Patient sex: M
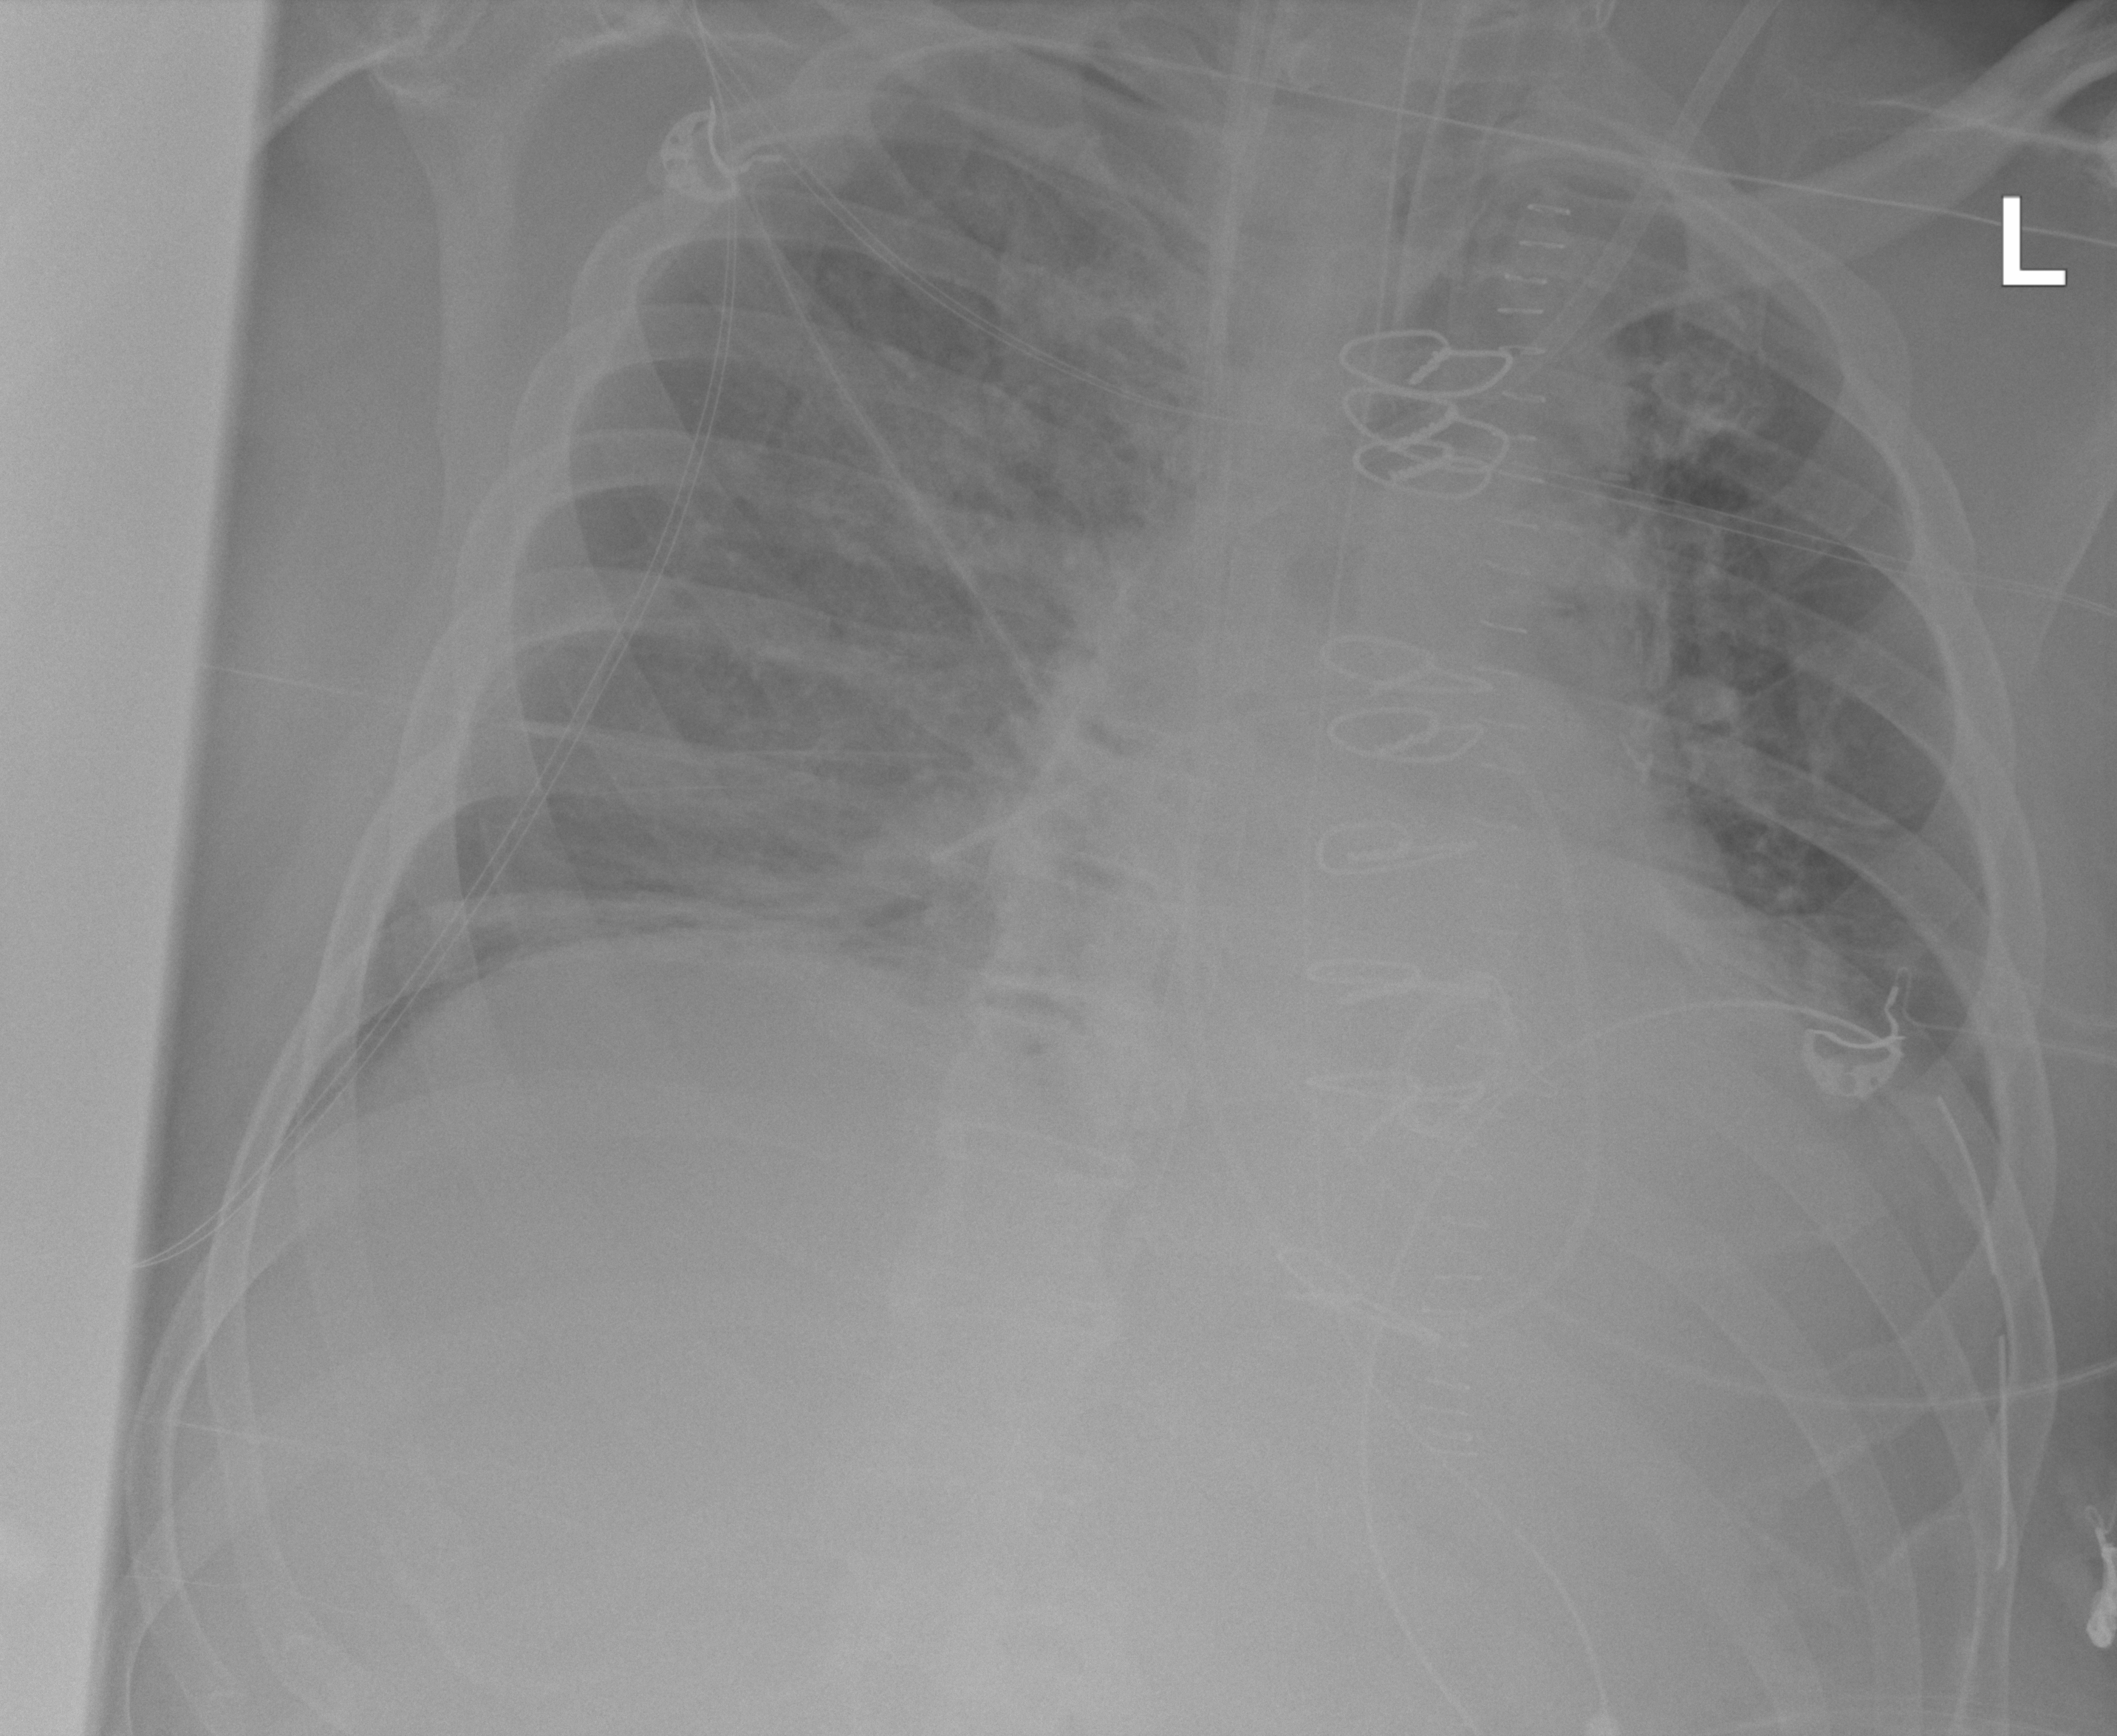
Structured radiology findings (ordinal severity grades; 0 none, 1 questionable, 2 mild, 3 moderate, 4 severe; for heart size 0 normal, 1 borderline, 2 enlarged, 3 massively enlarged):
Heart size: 1
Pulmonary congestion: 3
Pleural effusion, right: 0
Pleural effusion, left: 0
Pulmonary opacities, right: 3
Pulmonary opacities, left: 3
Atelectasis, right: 2
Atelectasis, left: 2